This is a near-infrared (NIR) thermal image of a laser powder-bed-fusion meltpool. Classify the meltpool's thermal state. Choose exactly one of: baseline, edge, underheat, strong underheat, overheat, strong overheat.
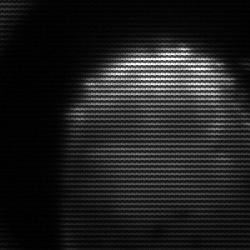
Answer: edge